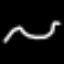
Label: squiggle